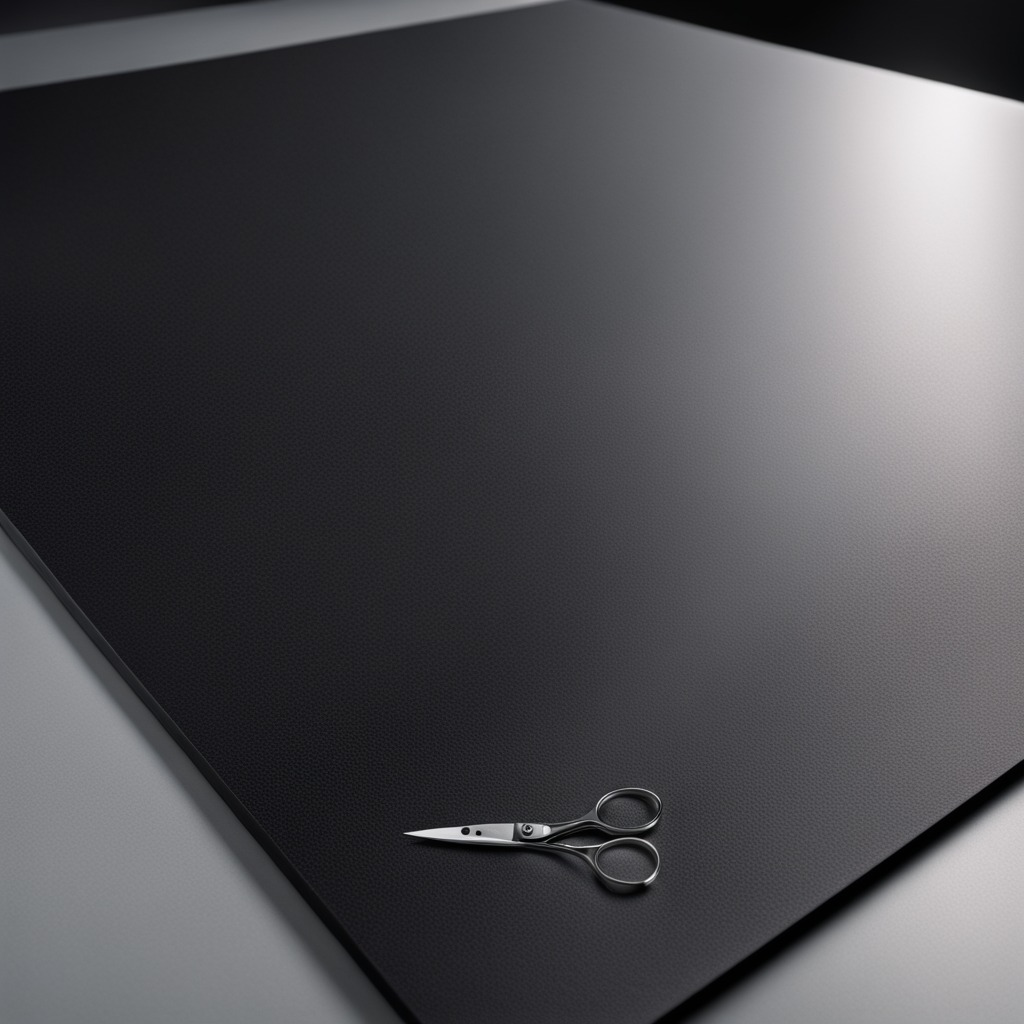
A scissor lying on the granite tabletop inside a workshop under bright overhead lighting crisp shadows high clarity worn but beneath the mat